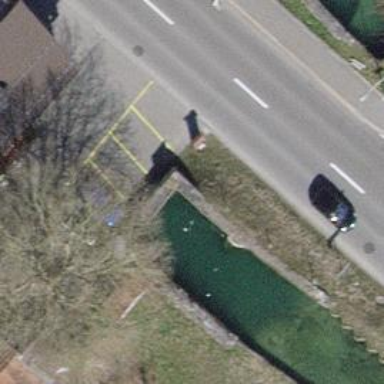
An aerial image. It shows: Canal.